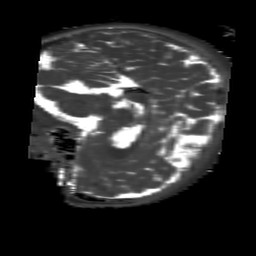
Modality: T2map
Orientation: sagittal
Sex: female
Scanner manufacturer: siemens
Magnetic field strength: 3 T
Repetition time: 4 s